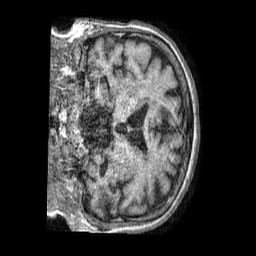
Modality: T1w
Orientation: coronal
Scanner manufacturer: philips
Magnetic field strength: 1.5 T
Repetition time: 0.007947 s
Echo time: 0.00366 s